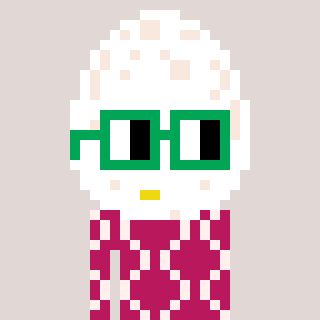
a pixel art character with square green glasses, a egg-shaped head and a darkpink-colored body on a warm background